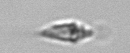
Label: Oxytoxum